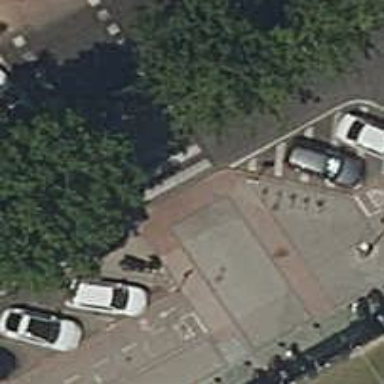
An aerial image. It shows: Bicycle parking area with stands.